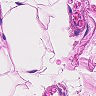
Metastatic tissue present: no